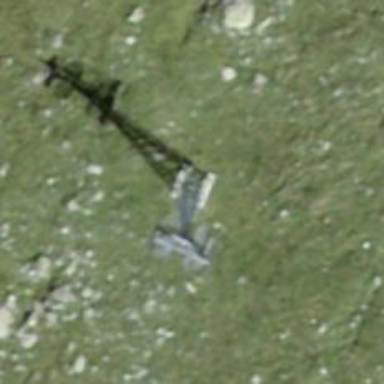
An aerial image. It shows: Pylon used for aerialway.